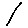
Label: line